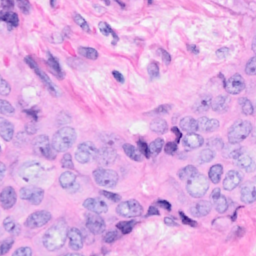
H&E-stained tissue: Breast